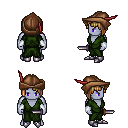
a pixel art fantasy rpg character, male body template, dark elf, purple skin, green robe, teal pants, blonde pageboy hairstyle, leather cap, white cloth bracers, metal boots, dagger, four views (front, back, left, right), 2x2 character sprite sheet, small pixel art, hard edges, no anti-aliasing